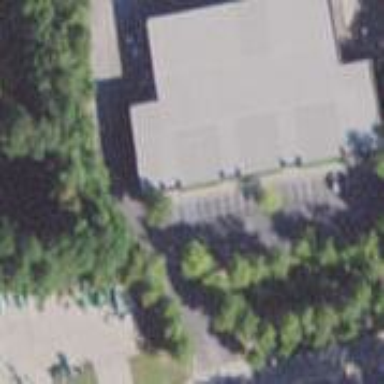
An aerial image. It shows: Commercial building.